К диску радиуса $R$, насаженному на горизонтальный вал двигателя, под действием силы тяжести прижимается тяжелый брусок массой $M$. Брусок может свободно поворачиваться относительно оси $O$ (см. рисунок).  Длина бруска равна $L$, его толщина $h$. Точка соприкосновения бруска с диском находится на расстоянии $l$ от левого края бруска. Коэффициент трения скольжения между бруском и диском равен $\mu$.
Предполагая, что двигатель развивает мощность $P$, определите угловую скорость $\omega$ вращения диска в зависимости от расстояния $l$. Рассмотрите случаи вращения диска по $\left(\omega^{+}\right)$ и против $\left(\omega^{-}\right)$ часовой стрелки.
Постройте графики $\omega^{+}(l)$ и $\omega^{-}(l)$.
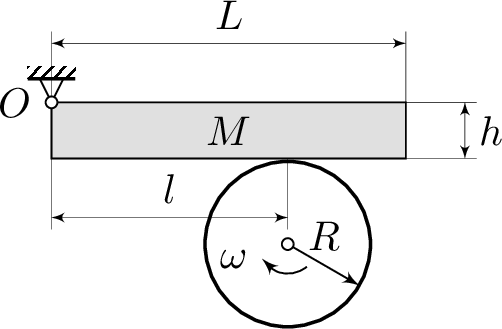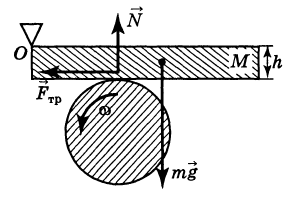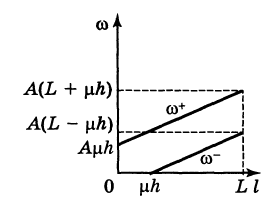
Предполагая, что двигатель развивает мощность $P$, определите угловую скорость $\omega$ вращения диска в зависимости от расстояния $l$. Рассмотрите случаи вращения диска по $\left(\omega^{+}\right)$ и против $\left(\omega^{-}\right)$ часовой стрелки.
Решение: Рассмотрим случай вращения диска против часовой стрелки (см. рисунок).  Условие равновесия бруска: $$ F_{тр} h+M g \frac{L}{2}=N l, $$ где $F_{тр}=\mu N$. Отсюда $$ F_{тр}=\frac{M g L \mu}{2(l-\mu h)}. $$ По определению $P=F v$. В нашем случае $F=F_{тр}$, a $v=\omega^{-} R$. Следовательно, $$ \omega^{-}=\frac{P}{F_{тр} \cdot R}=\frac{2 P}{R M g L \mu}(l-\mu h)=A(l-\mu h), $$ где $A=\frac{2 P}{R M g L \mu}$ — коэффициент пропорциональности между $\omega$ и $l$. Задача решается при $l>\mu h$. При $l \leqslant \mu h$ происходит «заклинивание», двигатель не может повернуть диск. Если диск вращается по часовой стрелке, то его угловая скорость $\omega^{+}=A(l+\mu h)$, т. е. «заклинивания» нет.
Ответ: $$ \omega^{-}=\frac{2 P}{R M g L \mu}(l-\mu h)=A(l-\mu h). $$ $$ \omega^{+}=A(l+\mu h). $$

Постройте графики $\omega^{+}(l)$ и $\omega^{-}(l)$.
Решение: Графики $\omega^{+}(l)$ и $\omega^{-}(l)$ представлены на рисунке ниже.
Темы:
T, Механика, Всероссийские, Вращение, Сухое трение, Трение, Мощность